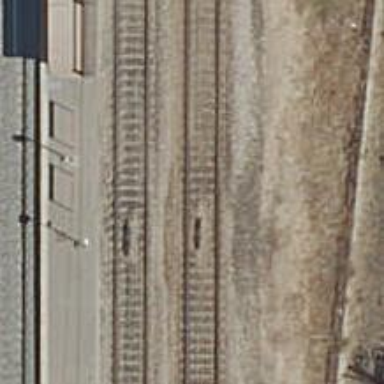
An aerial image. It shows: Railway track with contact line for electrification.